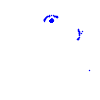
Particle: electron